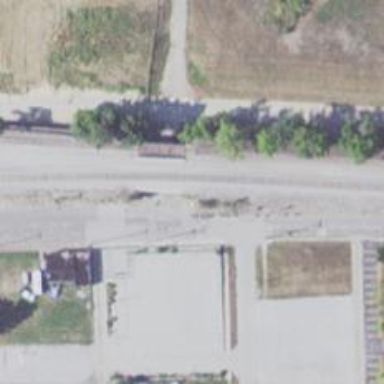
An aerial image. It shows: Disused railway spur bridge.